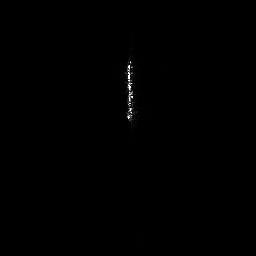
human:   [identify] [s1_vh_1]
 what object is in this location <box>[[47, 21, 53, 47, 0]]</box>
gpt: <ref>1 medium ship at the center</ref>